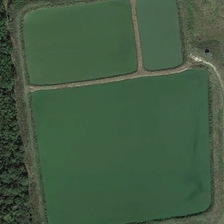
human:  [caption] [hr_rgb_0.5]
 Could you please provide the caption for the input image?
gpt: some green trees are near three ponds .

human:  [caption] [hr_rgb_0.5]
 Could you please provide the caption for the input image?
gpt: some green trees are near three ponds .

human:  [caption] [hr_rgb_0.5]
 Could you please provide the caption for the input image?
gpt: some green trees are near three ponds .

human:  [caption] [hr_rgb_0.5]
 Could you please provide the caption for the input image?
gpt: some green trees are near three ponds .

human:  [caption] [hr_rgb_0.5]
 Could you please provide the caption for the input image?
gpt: some green trees are near three ponds .